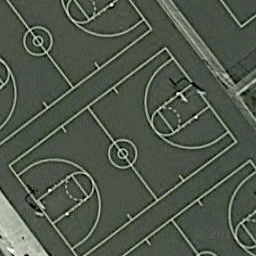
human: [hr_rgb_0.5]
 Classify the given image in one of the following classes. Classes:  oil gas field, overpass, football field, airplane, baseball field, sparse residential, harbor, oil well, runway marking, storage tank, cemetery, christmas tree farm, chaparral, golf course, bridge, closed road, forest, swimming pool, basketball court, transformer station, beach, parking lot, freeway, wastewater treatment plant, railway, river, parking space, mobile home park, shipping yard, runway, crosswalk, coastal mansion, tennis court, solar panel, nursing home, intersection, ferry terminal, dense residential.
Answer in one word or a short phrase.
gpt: basketball court